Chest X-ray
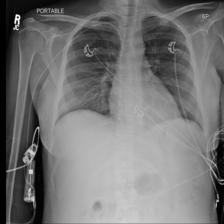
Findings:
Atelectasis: negative
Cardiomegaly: negative
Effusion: negative
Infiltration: negative
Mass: negative
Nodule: negative
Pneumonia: negative
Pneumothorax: negative
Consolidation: negative
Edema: negative
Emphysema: negative
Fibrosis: negative
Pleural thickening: negative
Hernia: negative